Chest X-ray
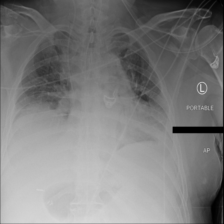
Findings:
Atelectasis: negative
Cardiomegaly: negative
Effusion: negative
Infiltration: negative
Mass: negative
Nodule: negative
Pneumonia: negative
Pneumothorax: negative
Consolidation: negative
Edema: negative
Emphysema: negative
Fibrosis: negative
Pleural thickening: negative
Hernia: negative